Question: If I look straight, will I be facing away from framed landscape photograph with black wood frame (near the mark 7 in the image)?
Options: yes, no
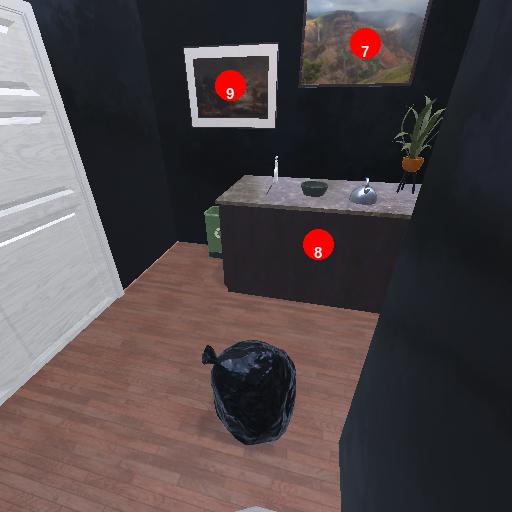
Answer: yes